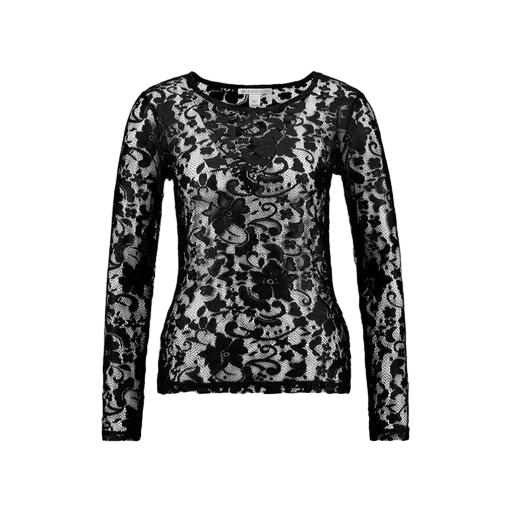
black long-sleeved lace top, black floral-lace shirt, black long sleeve eyelash lace top, white background